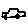
Label: car